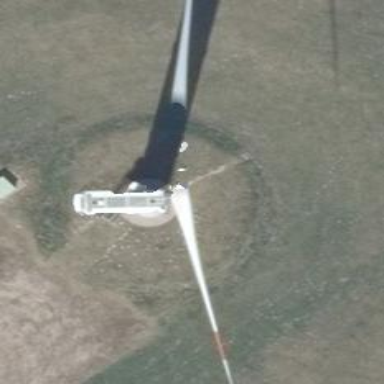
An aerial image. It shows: Wind turbine generating power.